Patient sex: M
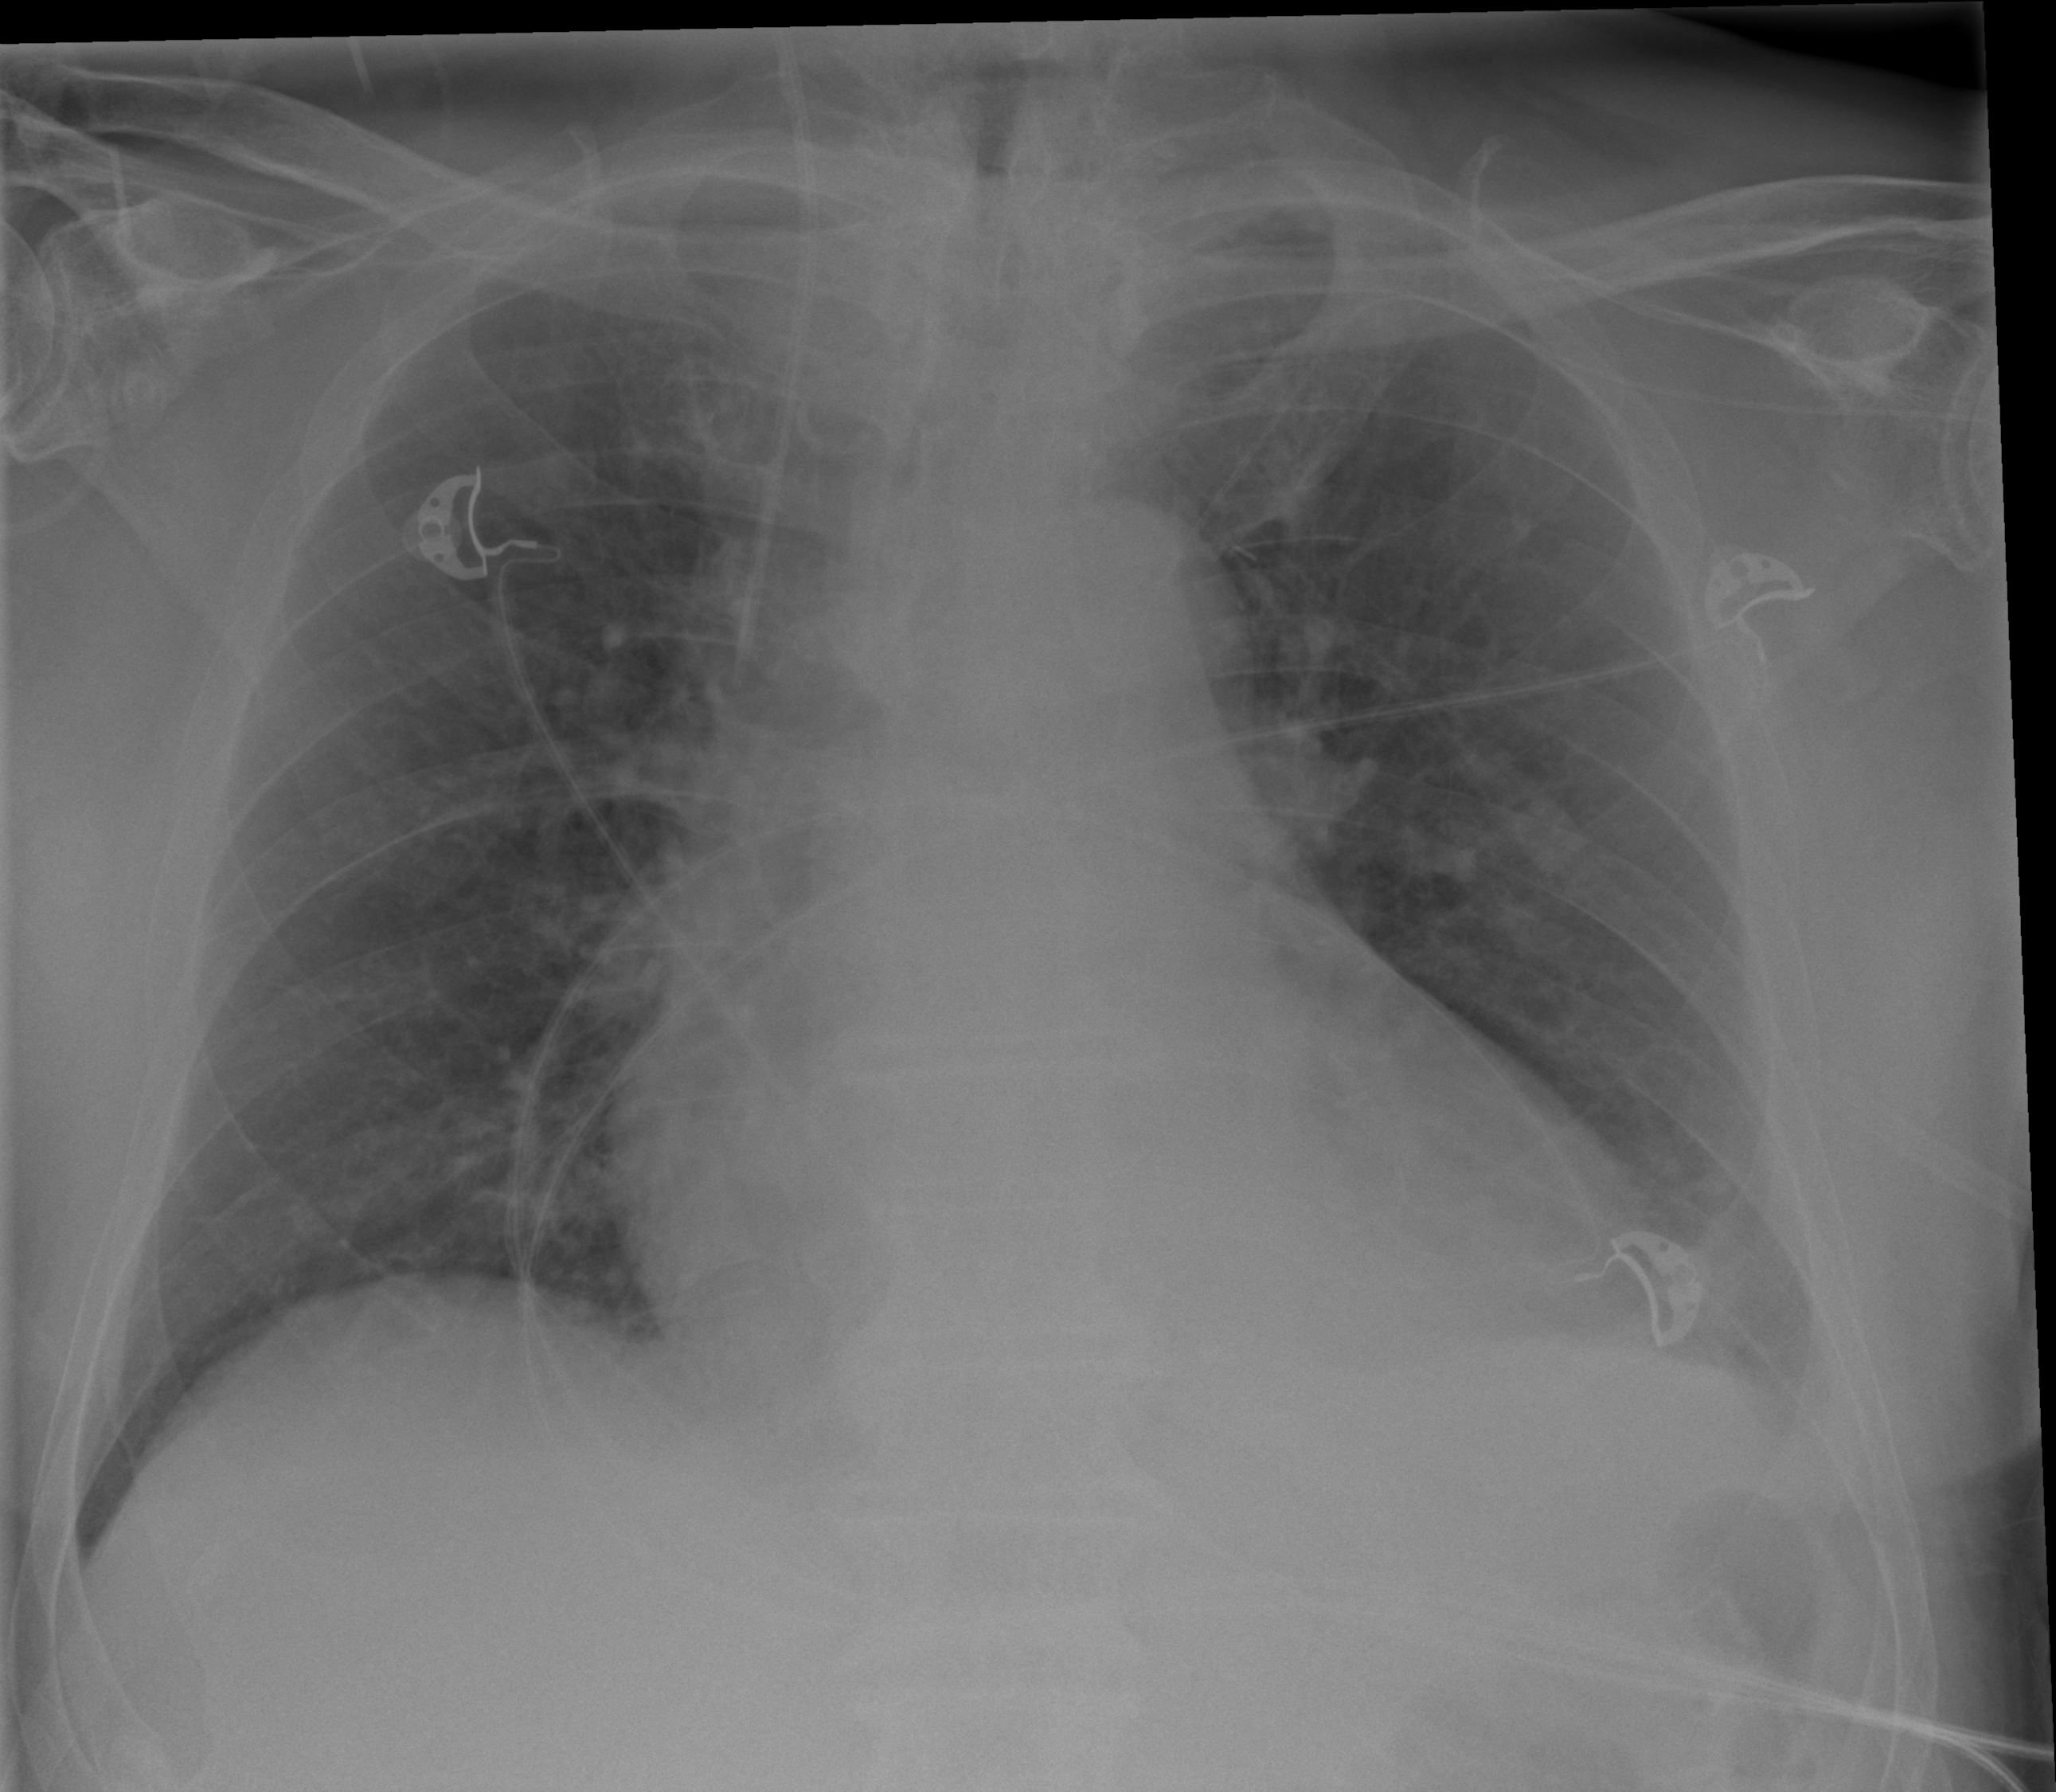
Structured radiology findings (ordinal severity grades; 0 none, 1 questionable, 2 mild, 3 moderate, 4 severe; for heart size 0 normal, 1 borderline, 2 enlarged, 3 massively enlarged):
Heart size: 2
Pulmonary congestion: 0
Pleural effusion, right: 0
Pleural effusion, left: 1
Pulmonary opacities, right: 0
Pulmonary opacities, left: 0
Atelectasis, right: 0
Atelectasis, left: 1